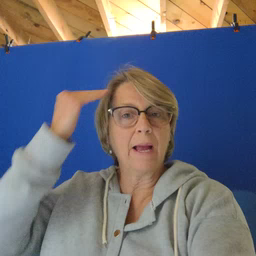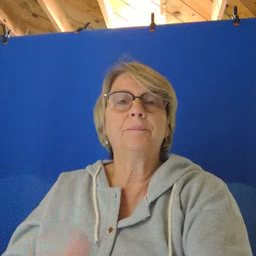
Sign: head